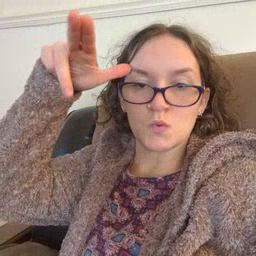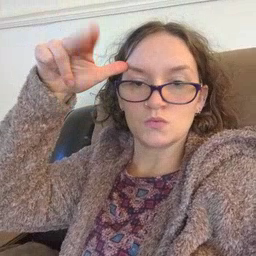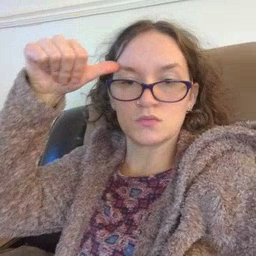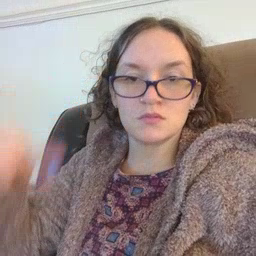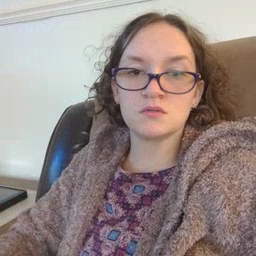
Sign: horse